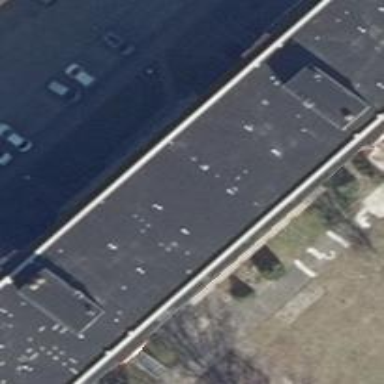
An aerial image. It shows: Nursing home building.